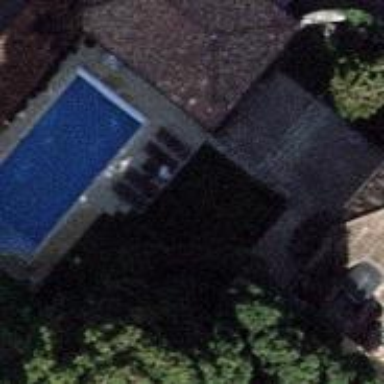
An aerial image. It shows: Swimming pool located in leisure land.